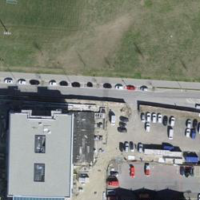
EUNIS habitat code: 25
Species observed at this site:
Leucanthemum vulgare